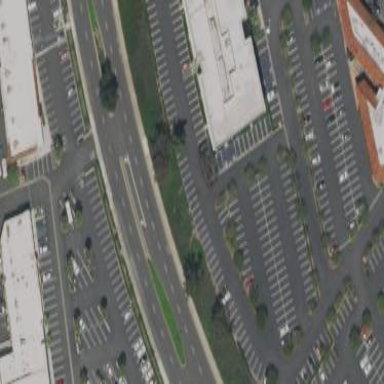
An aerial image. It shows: Road serving as parking aisle.